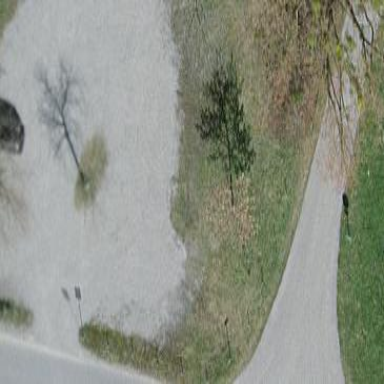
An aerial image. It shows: Parking area with gravel surface.